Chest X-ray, PA view. Patient: 54 years old, sex F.
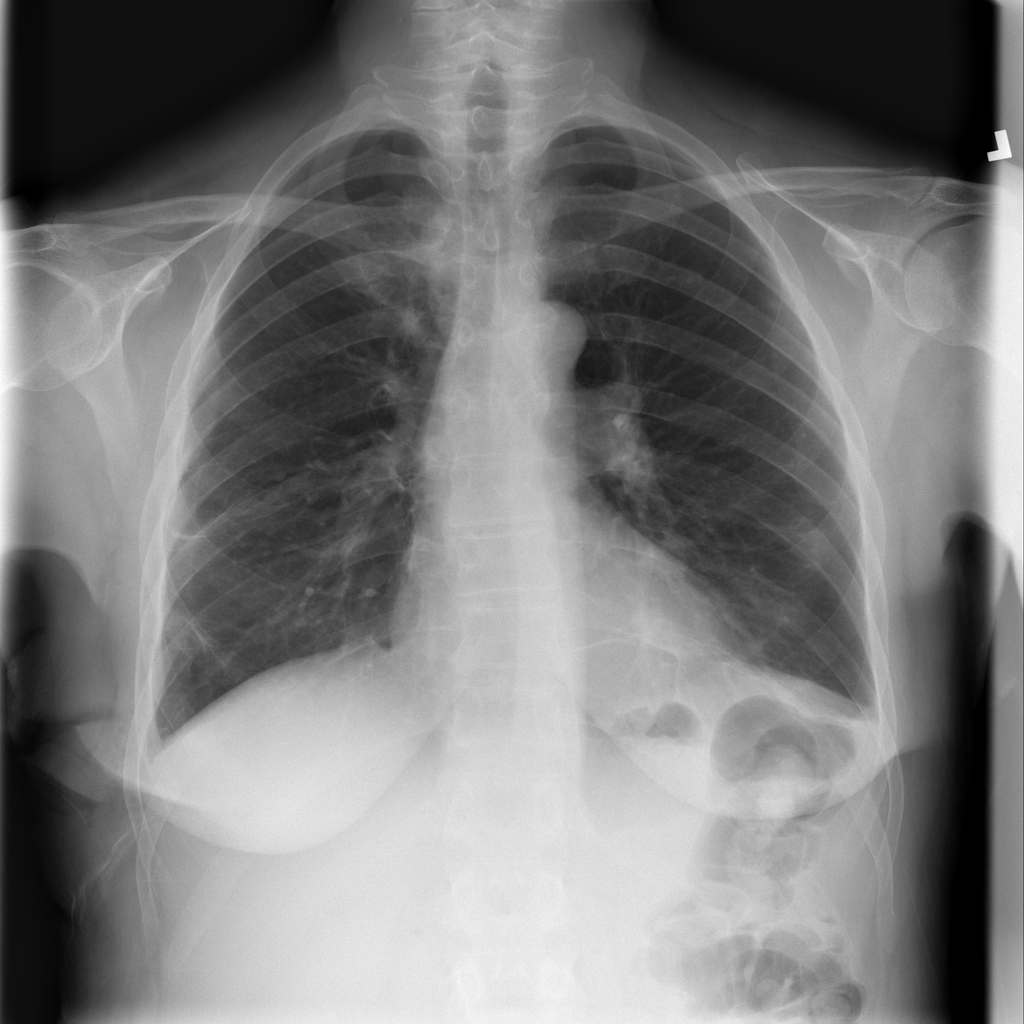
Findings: Infiltration